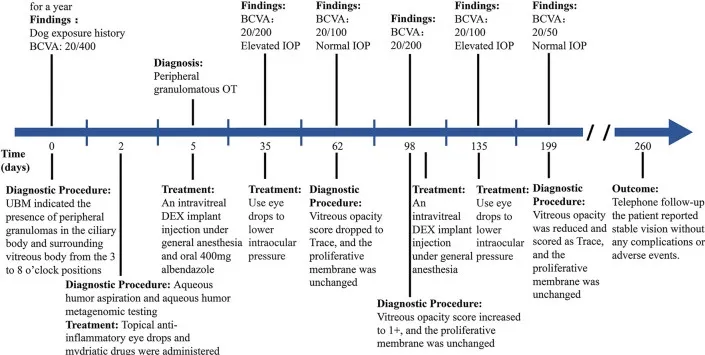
Timeline summarizing the progression of OT in the right eye. The key events or multimodal imaging examination results in the progression of OT are indicated by short lines along the timeline.
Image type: chart (chart)